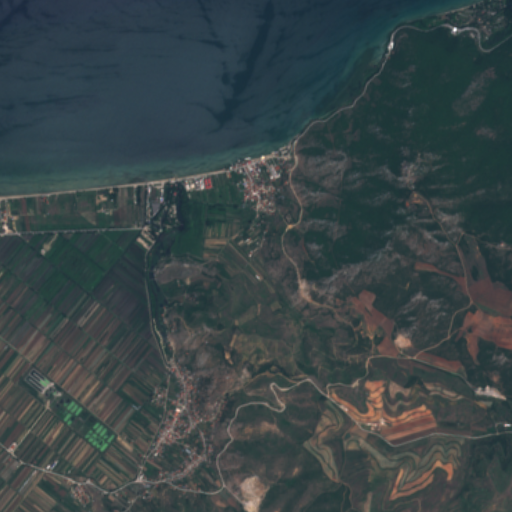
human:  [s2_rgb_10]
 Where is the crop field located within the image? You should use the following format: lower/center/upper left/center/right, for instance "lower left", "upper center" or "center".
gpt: The crop field is located in the lower right of the image.
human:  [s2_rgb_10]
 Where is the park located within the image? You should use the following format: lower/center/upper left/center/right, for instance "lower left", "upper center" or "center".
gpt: The park is located in the upper right of the image.
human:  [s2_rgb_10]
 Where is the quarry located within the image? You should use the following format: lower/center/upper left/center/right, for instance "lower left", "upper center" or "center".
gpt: The quarry is located in the lower center of the image.
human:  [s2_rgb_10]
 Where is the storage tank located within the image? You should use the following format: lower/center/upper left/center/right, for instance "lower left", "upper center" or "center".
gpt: The storage tank is located in the center of the image.
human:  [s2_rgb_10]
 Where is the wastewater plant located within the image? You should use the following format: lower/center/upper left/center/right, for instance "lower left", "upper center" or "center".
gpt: The wastewater plant is located in the lower left of the image.
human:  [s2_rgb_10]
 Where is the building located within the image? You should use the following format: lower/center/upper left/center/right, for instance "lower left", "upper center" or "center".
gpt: There is no building in the image.